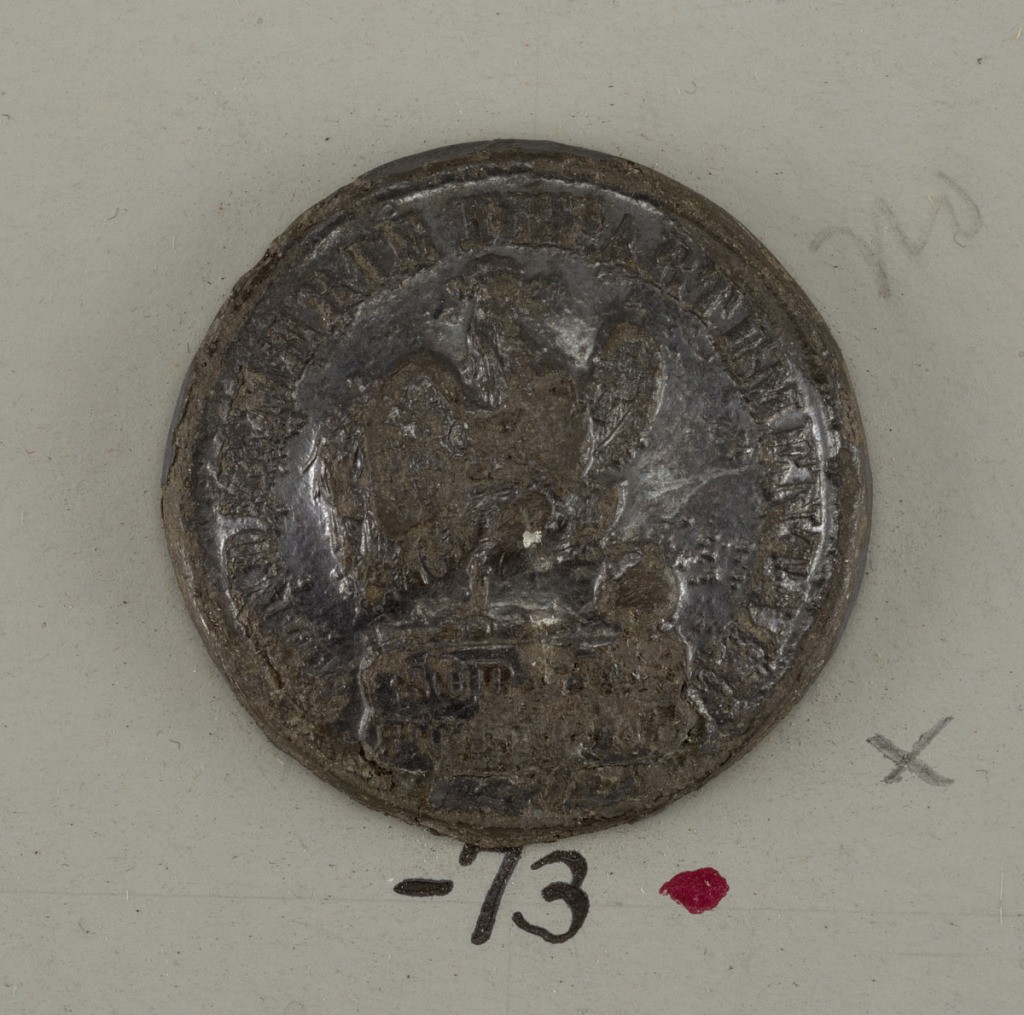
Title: Button
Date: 1830–53
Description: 1931-59-73: Slightly convex button showing cock (facing right)...